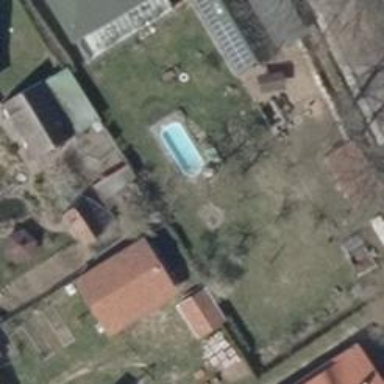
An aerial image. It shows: Swimming pool located in leisure land.